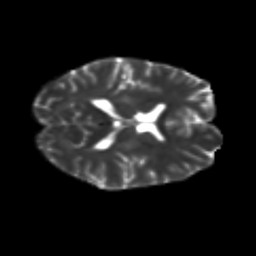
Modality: T2w
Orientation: axial
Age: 19
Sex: female
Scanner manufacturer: siemens
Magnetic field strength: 3 T
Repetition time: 3.5 s
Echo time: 0.113 s